Question: Here is my MainActivity.java code
'''
package com.example.ads;
import android.app.Activity;
import android.os.Bundle;
import android.view.Menu;
import com.google.android.gms.ads.*;
public class MainActivity extends Activity {
@Override
protected void onCreate(Bundle savedInstanceState) {
super.onCreate(savedInstanceState);
setContentView(R.layout.activity_main);
// Look up the AdView as a resource and load a request.
AdView adView = (AdView)this.findViewById(R.id.adView);
AdRequest adRequest = new AdRequest.Builder().build();
adView.loadAd(adRequest);
}
@Override
public boolean onCreateOptionsMenu(Menu menu) {
// Inflate the menu; this adds items to the action bar if it is present.
getMenuInflater().inflate(R.menu.main, menu);
return true;
}
}
'''
Here is my code from xml file
'''
<RelativeLayout xmlns:android="http://schemas.android.com/apk/res/android"
xmlns:tools="http://schemas.android.com/tools"
xmlns:ads="http://schemas.android.com/apk/res-auto"
android:layout_width="match_parent"
android:layout_height="match_parent"
tools:context=".MainActivity" >
<com.google.android.gms.ads.AdView android:id="@+id/adView"
android:layout_width="wrap_content"
android:layout_height="wrap_content"
ads:adUnitId="MY_AD_UNIT_ID"
ads:adSize="BANNER"/>
<TextView
android:layout_width="wrap_content"
android:layout_height="wrap_content"
android:text="@string/hello_world" />
</RelativeLayout>
'''
The application works fine just the ads don't show up. Is it because i have bot supplied a AD_UNIT_ID or is anything else wrong like setting adview to wrap_content becuase since it has nt loaded height would be zero. Is very very slow internet connection a reason?

There is white space on both sides of ad.How do i cover it with ad
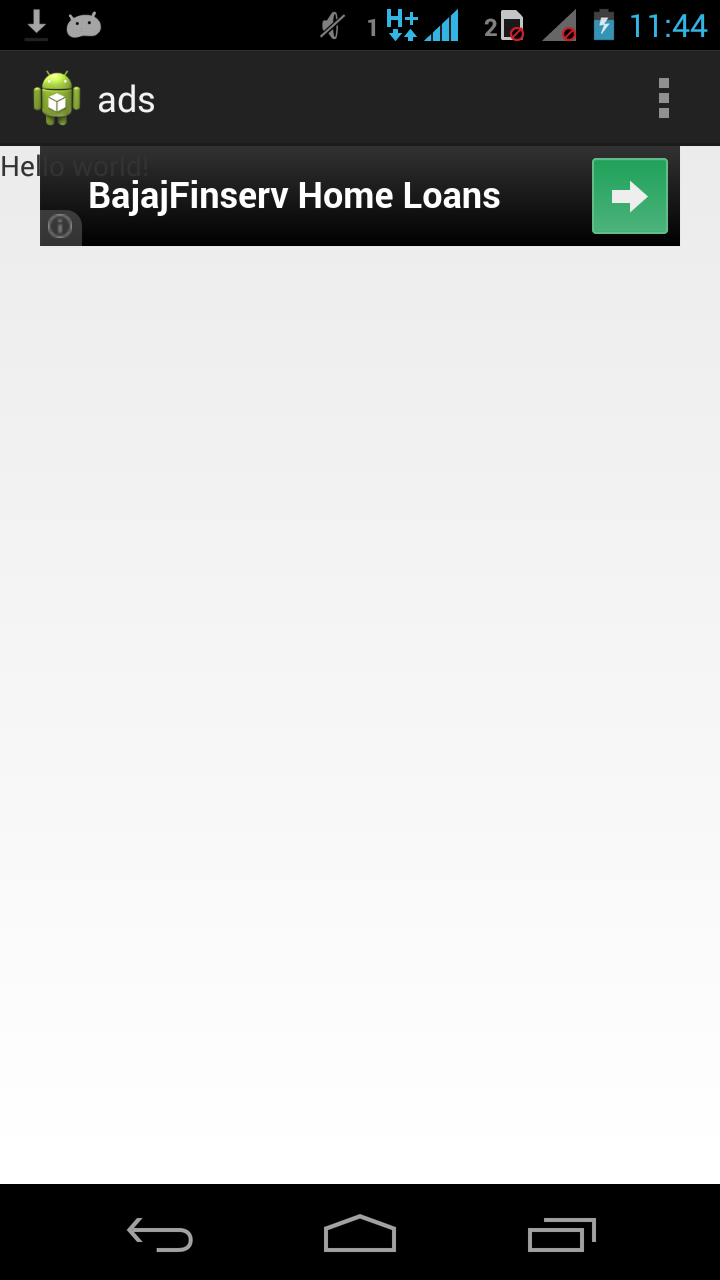
Answer: (see complete discussion below the posted question)
just copy that xml file and paste it in your xml file:
'''
<RelativeLayout xmlns:android="http://schemas.android.com/apk/res/android"
xmlns:tools="http://schemas.android.com/tools"
xmlns:ads="http://schemas.android.com/apk/res-auto"
android:layout_width="match_parent"
android:layout_height="match_parent"
tools:context=".MainActivity" >
<com.google.android.gms.ads.AdView android:id="@+id/adView"
android:layout_width="fill_parent"
android:layout_height="wrap_content"
ads:adUnitId="MY_AD_UNIT_ID"
ads:adSize="BANNER"/>
<TextView
android:layout_width="wrap_content"
android:layout_height="wrap_content"
android:text="@string/hello_world" />
</RelativeLayout>
'''
try this and hope now it's worked:
'''
package com.example.ads;
import android.app.Activity;
import android.os.Bundle;
import android.view.Menu;
import com.google.android.gms.ads.*;
public class MainActivity extends Activity {
private static final int BANNER_AD_WIDTH = 320;
@Override
protected void onCreate(Bundle savedInstanceState) {
super.onCreate(savedInstanceState);
setContentView(R.layout.activity_main);
// Look up the AdView as a resource and load a request.
AdView adView = (AdView)this.findViewById(R.id.adView);
AdRequest adRequest = new AdRequest.Builder().build();
adView.loadAd(adRequest);
int placementWidth = BANNER_AD_WIDTH;
adView.setWidth(placementWidth);
}
@Override
public boolean onCreateOptionsMenu(Menu menu) {
// Inflate the menu; this adds items to the action bar if it is present.
getMenuInflater().inflate(R.menu.main, menu);
return true;
}
}
'''